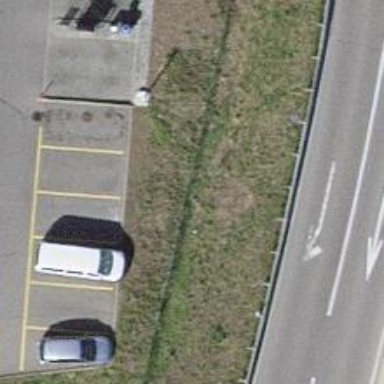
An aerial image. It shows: Charging station.